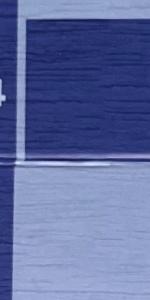
Label: Empty